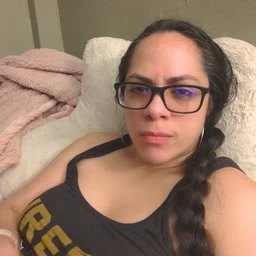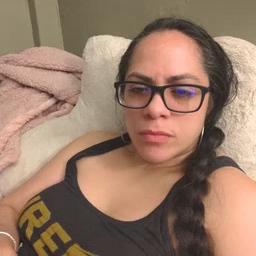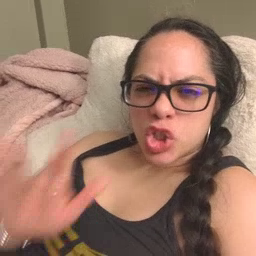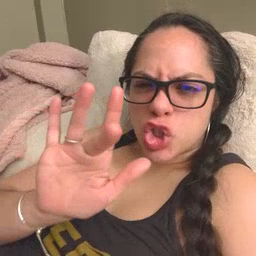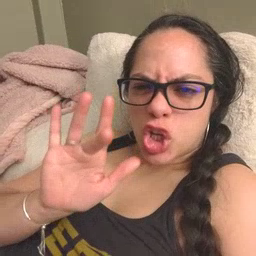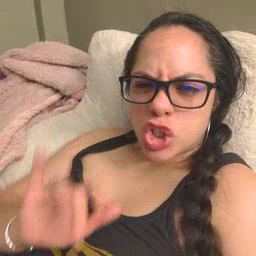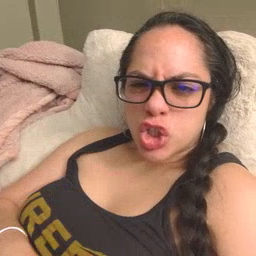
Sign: touch